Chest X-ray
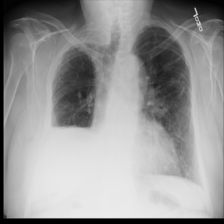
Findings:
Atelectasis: negative
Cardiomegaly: negative
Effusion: negative
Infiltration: negative
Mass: negative
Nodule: positive
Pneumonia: negative
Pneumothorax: negative
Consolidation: negative
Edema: negative
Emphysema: negative
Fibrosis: negative
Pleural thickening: negative
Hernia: negative